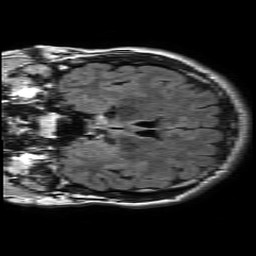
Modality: FLAIR
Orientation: coronal
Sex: male
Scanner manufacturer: philips
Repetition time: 11 s
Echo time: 0.125 s